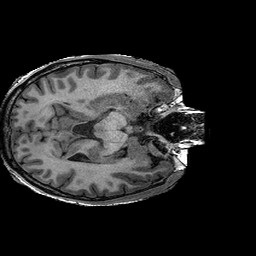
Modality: T1w
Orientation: axial
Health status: ill
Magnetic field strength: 3 T